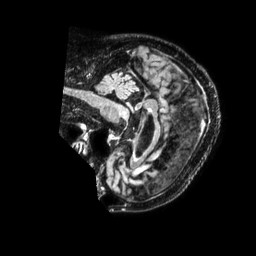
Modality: FLAIR
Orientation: sagittal
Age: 72
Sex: male
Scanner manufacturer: philips
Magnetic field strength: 1.5 T
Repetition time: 4.8 s
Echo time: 0.3438 s